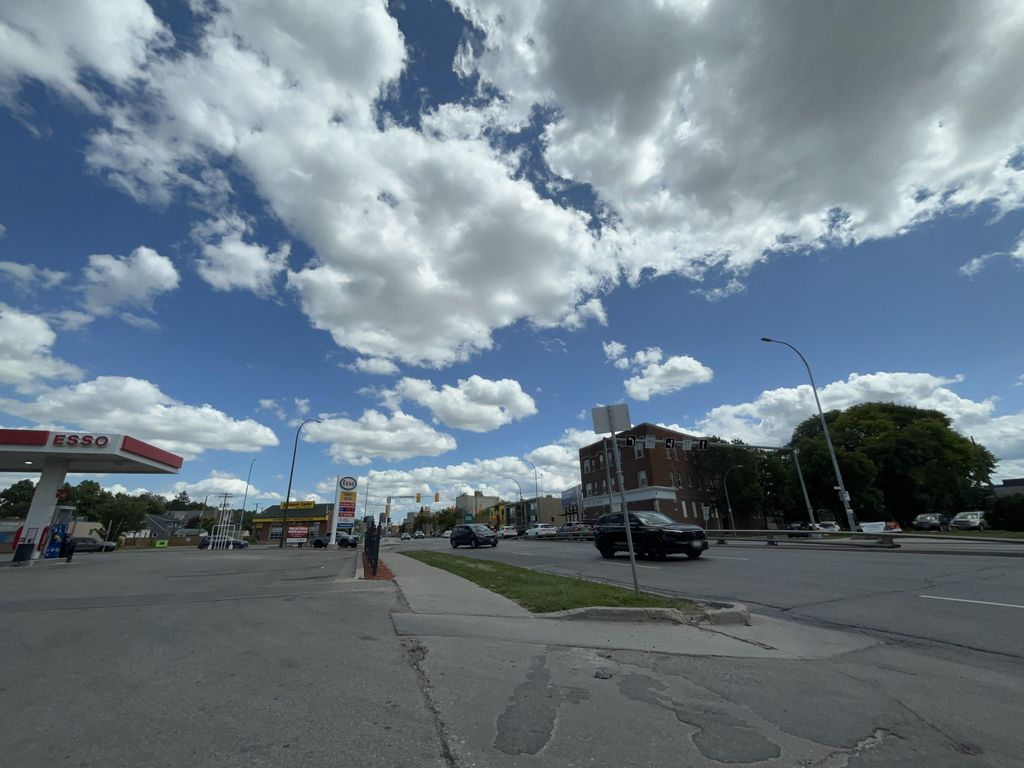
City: winnipeg